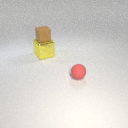
small brown rubber cube above large yellow metal cube